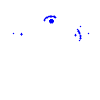
Particle: pion